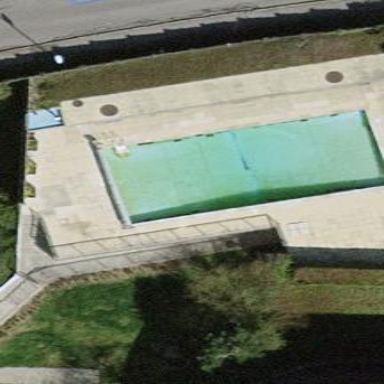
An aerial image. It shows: Swimming pool located in leisure land.